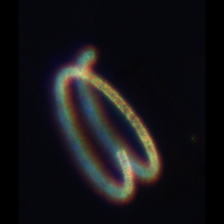
Taxon: Leptocylindrus
Group: Diatoms